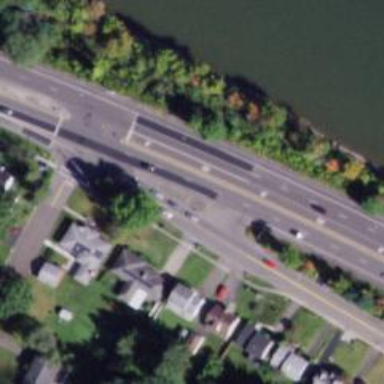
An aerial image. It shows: Asphalt road that is classified as tertiary link.